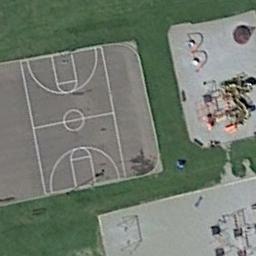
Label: basketball_court